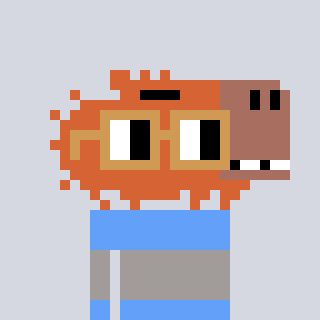
a pixel art character with square brown glasses, a capybara-shaped head and a blue-colored body on a cool background